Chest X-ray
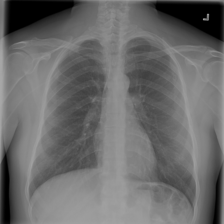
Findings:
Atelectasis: negative
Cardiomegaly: negative
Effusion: negative
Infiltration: negative
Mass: negative
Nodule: negative
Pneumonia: negative
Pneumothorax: negative
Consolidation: negative
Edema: negative
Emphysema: negative
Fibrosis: negative
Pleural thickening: negative
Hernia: negative